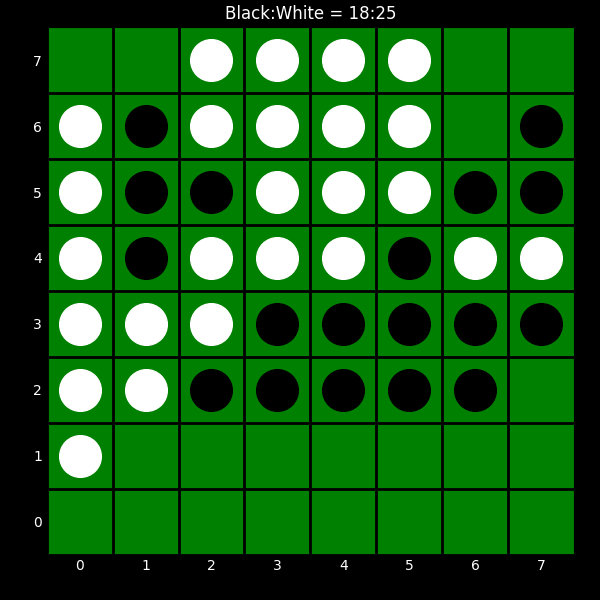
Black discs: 18
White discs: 25